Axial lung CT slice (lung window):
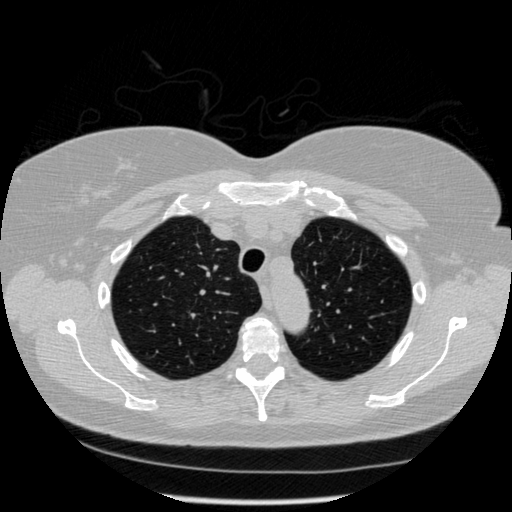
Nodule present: no